Question: I'm trying to generate the following single page app with UI that looks something like this:

On the left is a list of item images, and whenever an item is clicked the right side is populated with the item's details, larger image, etc - you've seen and know what I'm talking about. I'd also like to apply proper routing, such that when accessing '#/item/:itemID', the view will respond accordingly and the detailed item will be rendered. The items list should still be shown, without changing position (it's scrollable vertically).
As I'm quite new to angular, I'm still working out how to approach this. I'm thinking about using the same template and different controllers in my routes:
'''
var app = angular.module('app', []);
app.config(['$routeProvider', function($routeProvider) {
$routeProvider.when('/', {
templateUrl: 'items.html' ,
controller: 'ItemsController'
}).when('/item/:itemID', {
templateUrl: 'items.html' ,
controller: 'ItemDetailsController'
}).otherwise({ redirectTo: '/' });
}]);
'''
I'm assuming my template should include both sides of the view (list and details), the router should call the same controller, and the controller should check for the '#/item/:itemID' route and render the details view if present. The actual items are fetched using '$http', and the item details are fetched when it is clicked (and then rendered).
I haven't used 'ngInclude' and 'ngView' enough to pick the correct tool set here, so I'd appreciate some input on how to proceed - thanks.
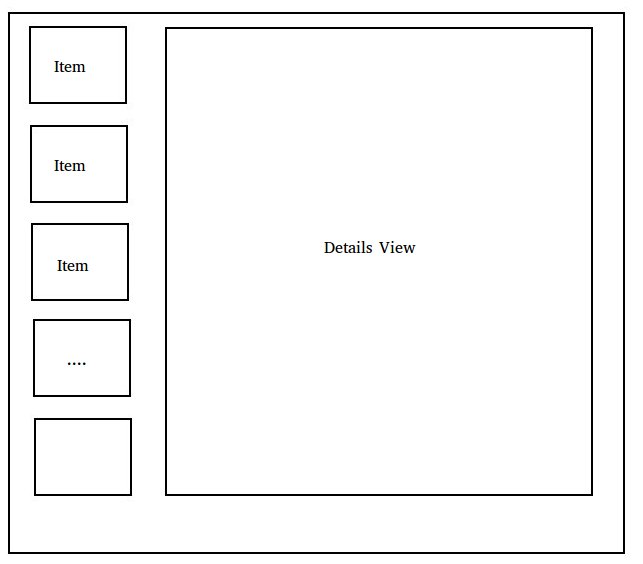
Answer: There are dozens of ways to approach this, but if the app is fairly simple:
'''
<!-- Static content here -->
<div ng-repeat="image in imageLinks">
<div (ul/li, whatever) href="/myRouting/{{image.id}}">{{image.image}}</div>
</div>
<-- End Static Content --->
<div class="middleContentWrapper">
<div ng-view ></div> <----your 'content area'
</div>
'''
Or create a directive for the menu layer.
And, like the other answer says, one controller is enough for the partial views.
> The actual items are fetched using $http, and the item details are fetched when it is clicked (and then rendered).
You are probably doing this anyway, but I would cache these items by plugging them in an array or object in your factory/service so you don't have to keep hitting the server...